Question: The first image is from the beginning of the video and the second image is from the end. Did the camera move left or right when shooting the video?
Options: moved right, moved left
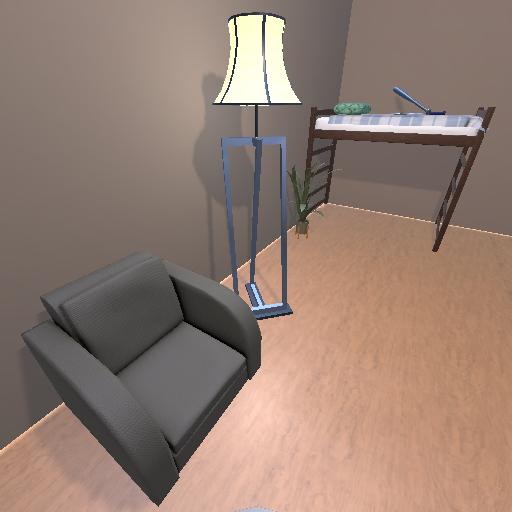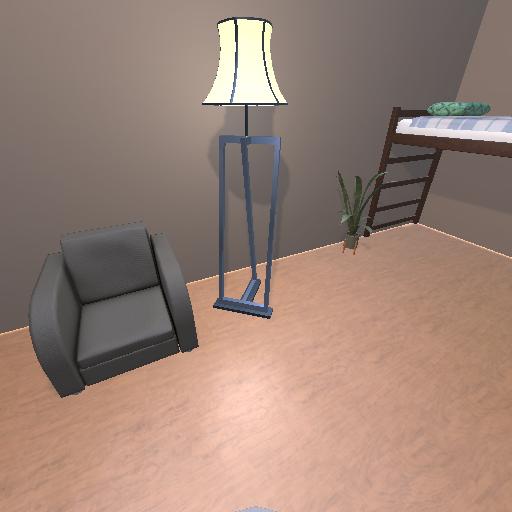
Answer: moved right